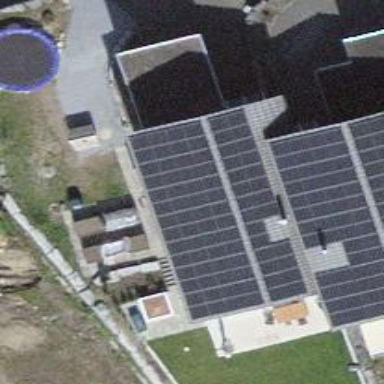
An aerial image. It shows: Solar power generator utilizing photovoltaic technology with solar photovoltaic panels.